Question: You can see how the project format shown in this image goes from Plist format to XML between these branches in Git which doubles the file format which becomes a conflict quite often when merging branches. Something appears to be changing it from Plist to XML format. This project does use CocoaPods so perhaps that is a factor. I am using CocoaPods 0.33.1.
I tested running CocoaPods which is the only way the app is modified beside Xcode though I did not see it changing the project when I run 'pod install'.
Any ideas on how the project files might be changed from Plist format to XML?

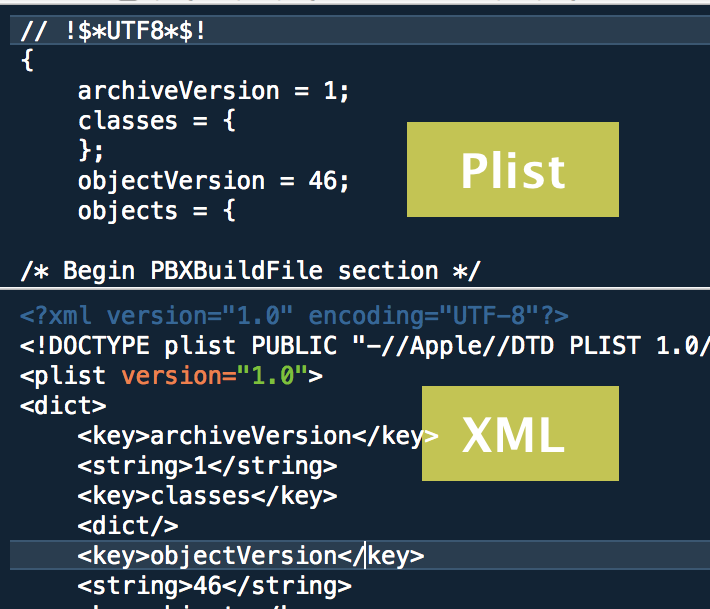
Answer: By default Cocoapods generates the XML format. This causes many issues with diffing or with version control, as the format is completely different than the Plist format that Xcode uses natively.
There is an easy fix, which is to install the <URL> utility.
This can easily be done with homebrew, if you have that installed:
'''
brew install xcproj
'''
After it is installed, Cocoapods will convert the project file to the Plist format after processing.
For more info, see this entry in the Cocoapods Wiki : <URL>